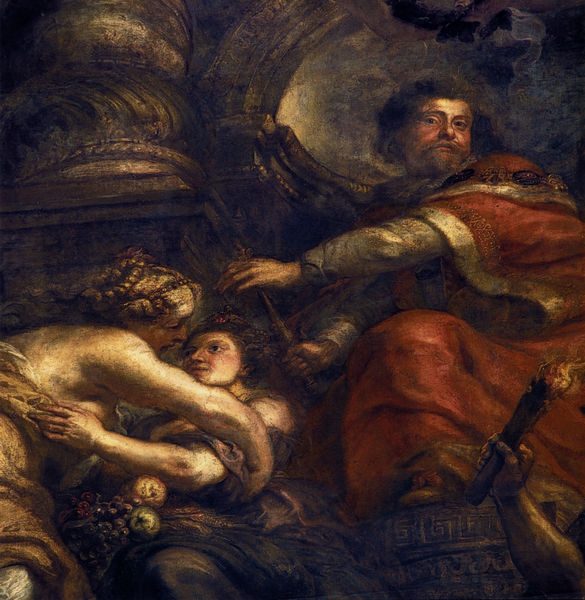
Titel: Die kluge Regierung von König James I. (Detail)
Künstler: Peter Paul Rubens
Standort: London
Institution: Banqueting Hall
Schlagwörter: akt, blau, dunkel, feuer, gemälde, hand, haut, himmel, körper, mann, nackt, rubens, schatten, umhang, frauen, grün, menschen, ocker, ausschnitt, bewegung, braun, brust, finger, frau, frisur, grau, haar, hell, köpfe, licht, männer, nacht, schwarz, szene, säule, gebäude, obst, rot, bart, blond, architektur, arm, arme, augen, barock, falten, gesicht, stein, hände, gewand, gold, haare, mantel, gewänder, stock, chaos, früchte, trauben, schnell, apfel, liebe, umarmung, düster, perspektive, zwei, stab, zöpfe, violett, rundbogen, kuppel, not, könig, zopf, detail, faltenwurf, halbakt, fallen, freude, birne, flechten, umarmen, keller, flamme, greifen, schwert, haarkranz, tizian, göttin, fragment, liebespaar, weintrauben, geflochten, hilfe, dramatik, van dyck, deckengemälde, basis, traube, fackel, meander, zepter, szepter, mäanderband, titten, würdenträger, demeter, auffangen, saul, t, marmung, amtel